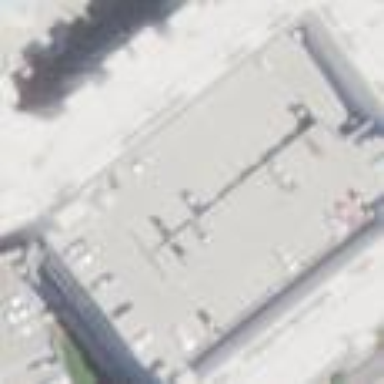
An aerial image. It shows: Multi-storey parking building.